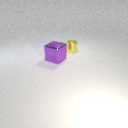
small yellow metal cylinder to the right of large purple metal cube